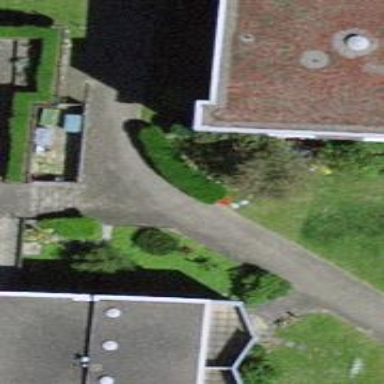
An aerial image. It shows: Footway.